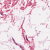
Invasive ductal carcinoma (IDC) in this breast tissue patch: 0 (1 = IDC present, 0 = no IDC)